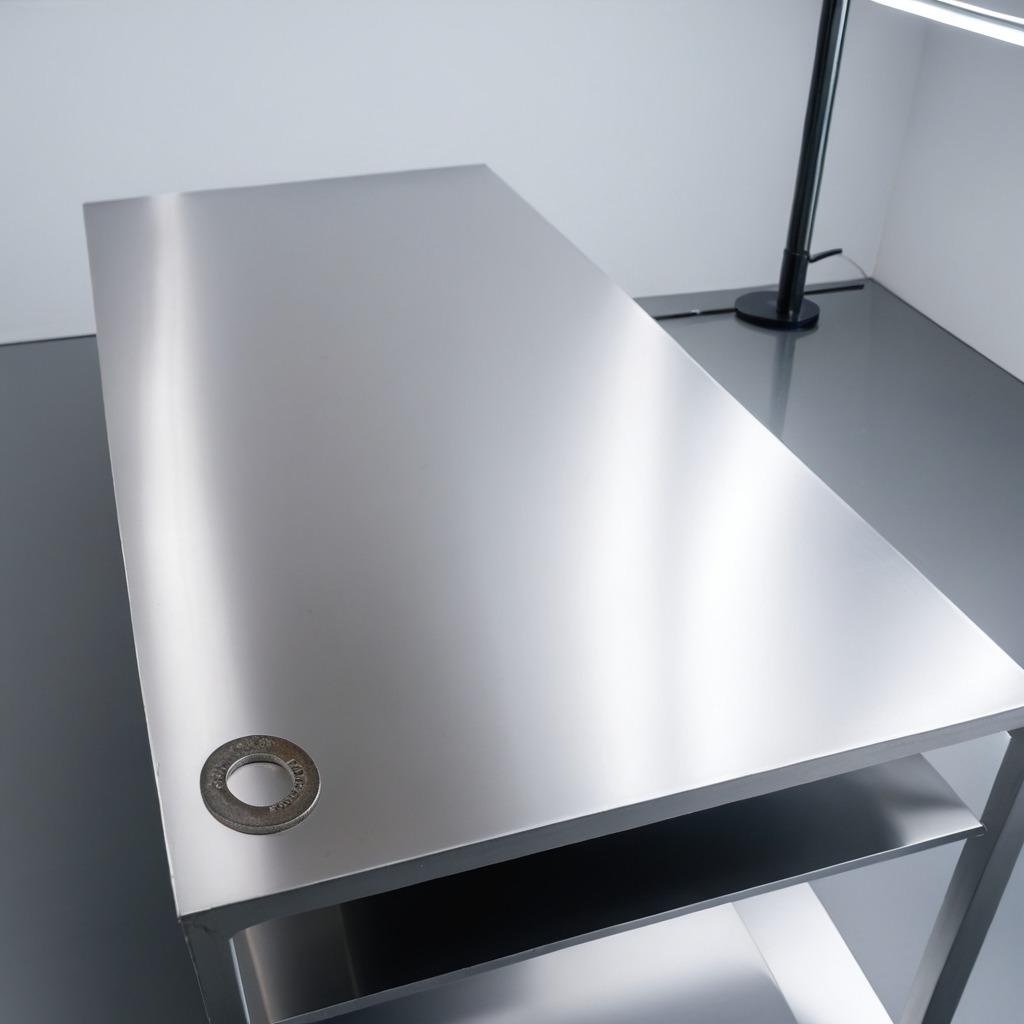
A flat metal washer is lying on the stainless steel table.